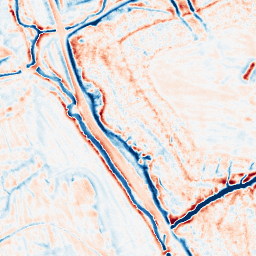
Category: edge_preserving
Decomposition family: bilateral
Decomposition parameters: d: 15
sigma_color: 50
sigma_space: 75
Upsampling method: bspline
Upsampling parameters: scale: 2
Upsampling scale: 2